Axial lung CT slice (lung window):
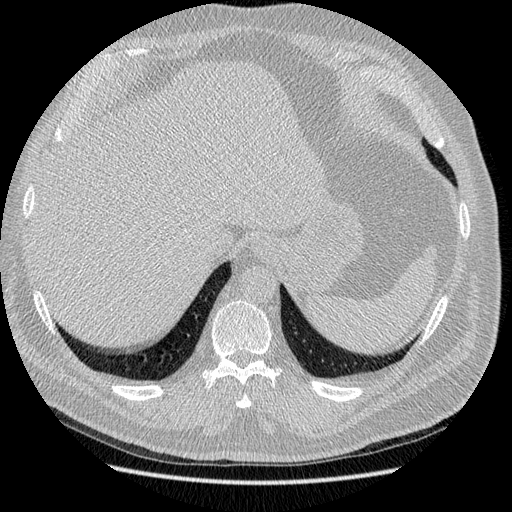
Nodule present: no